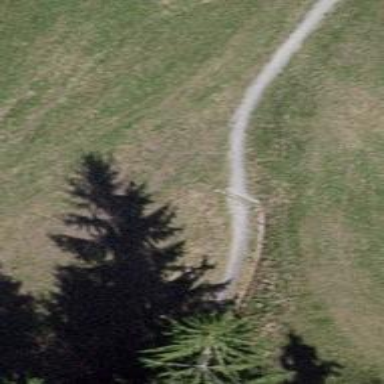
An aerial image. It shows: Gravel path.